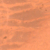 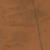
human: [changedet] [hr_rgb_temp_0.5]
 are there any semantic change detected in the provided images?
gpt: A vertical road has been built in the desert.